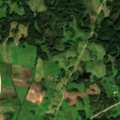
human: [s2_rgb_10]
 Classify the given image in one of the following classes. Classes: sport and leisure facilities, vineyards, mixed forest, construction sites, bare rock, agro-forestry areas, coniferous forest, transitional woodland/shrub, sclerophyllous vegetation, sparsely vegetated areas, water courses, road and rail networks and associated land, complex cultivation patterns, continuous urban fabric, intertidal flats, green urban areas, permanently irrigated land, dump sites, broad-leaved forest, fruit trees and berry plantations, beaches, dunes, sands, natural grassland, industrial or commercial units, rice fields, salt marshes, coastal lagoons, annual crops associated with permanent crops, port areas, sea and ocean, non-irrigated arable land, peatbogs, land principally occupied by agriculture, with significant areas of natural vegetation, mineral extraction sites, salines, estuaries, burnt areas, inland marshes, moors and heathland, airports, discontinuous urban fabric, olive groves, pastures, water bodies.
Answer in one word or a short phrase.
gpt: pastures, complex cultivation patterns, land principally occupied by agriculture, with significant areas of natural vegetation, broad-leaved forest